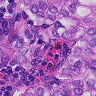
Metastatic tissue present: yes